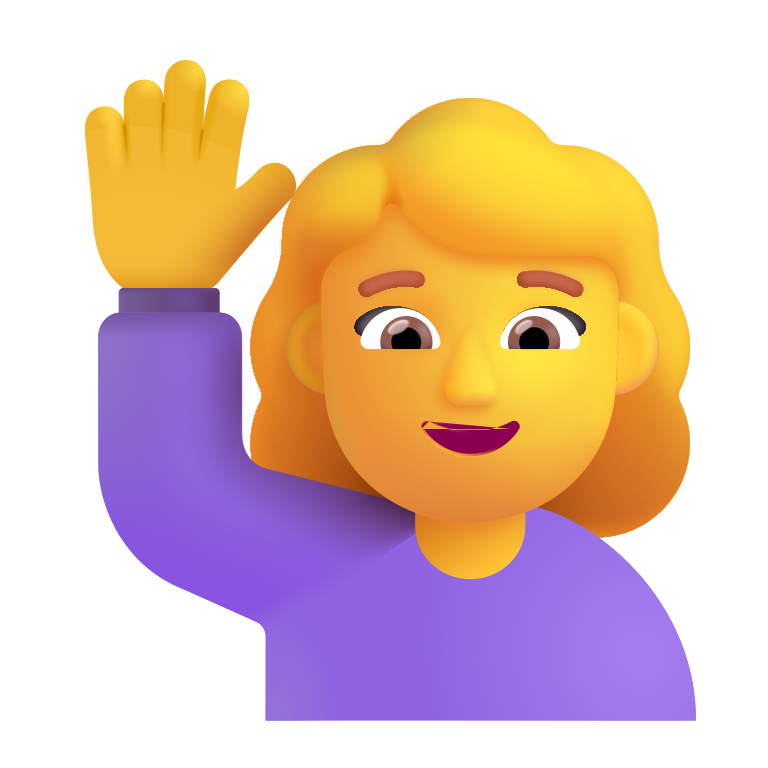
woman raising hand color default